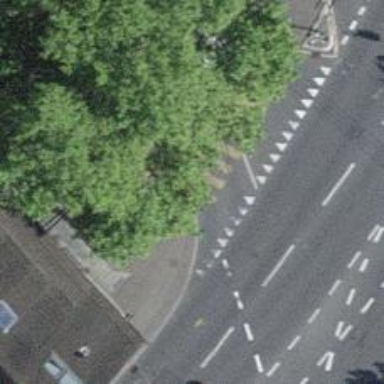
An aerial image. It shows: Kerb serving as barrier.